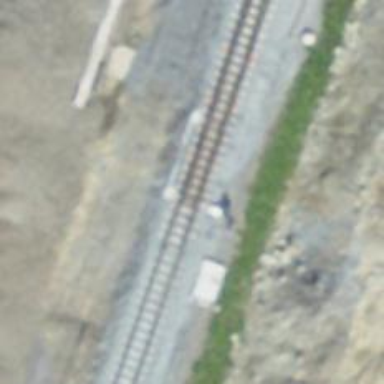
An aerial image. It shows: Railway switch.